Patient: sex F, age 26
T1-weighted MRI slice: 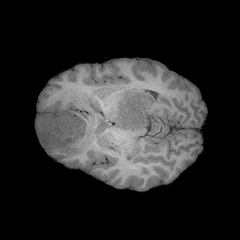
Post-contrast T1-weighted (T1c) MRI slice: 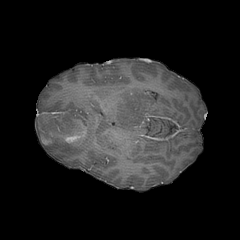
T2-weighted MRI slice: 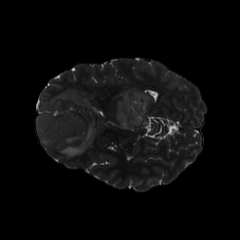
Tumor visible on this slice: yes
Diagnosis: Glioblastoma, IDH-wildtype
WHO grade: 4